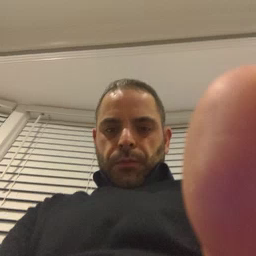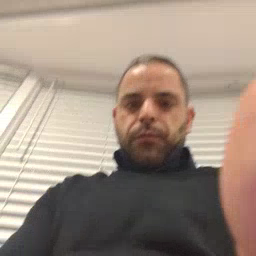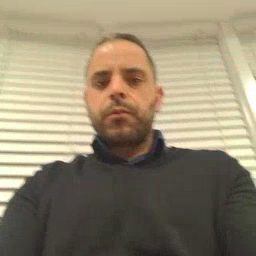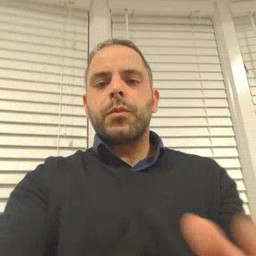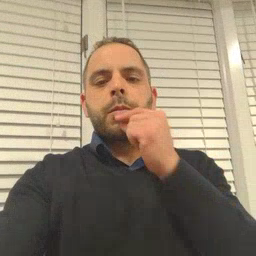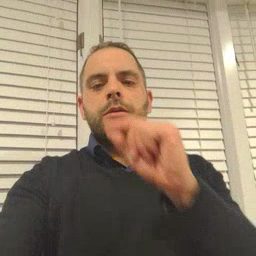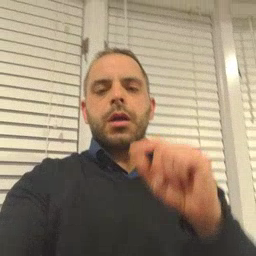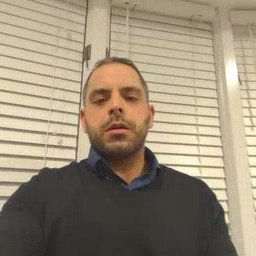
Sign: pencil